Field crop: maize
Growth stage: 2
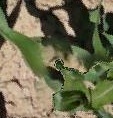
Species: maize